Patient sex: M
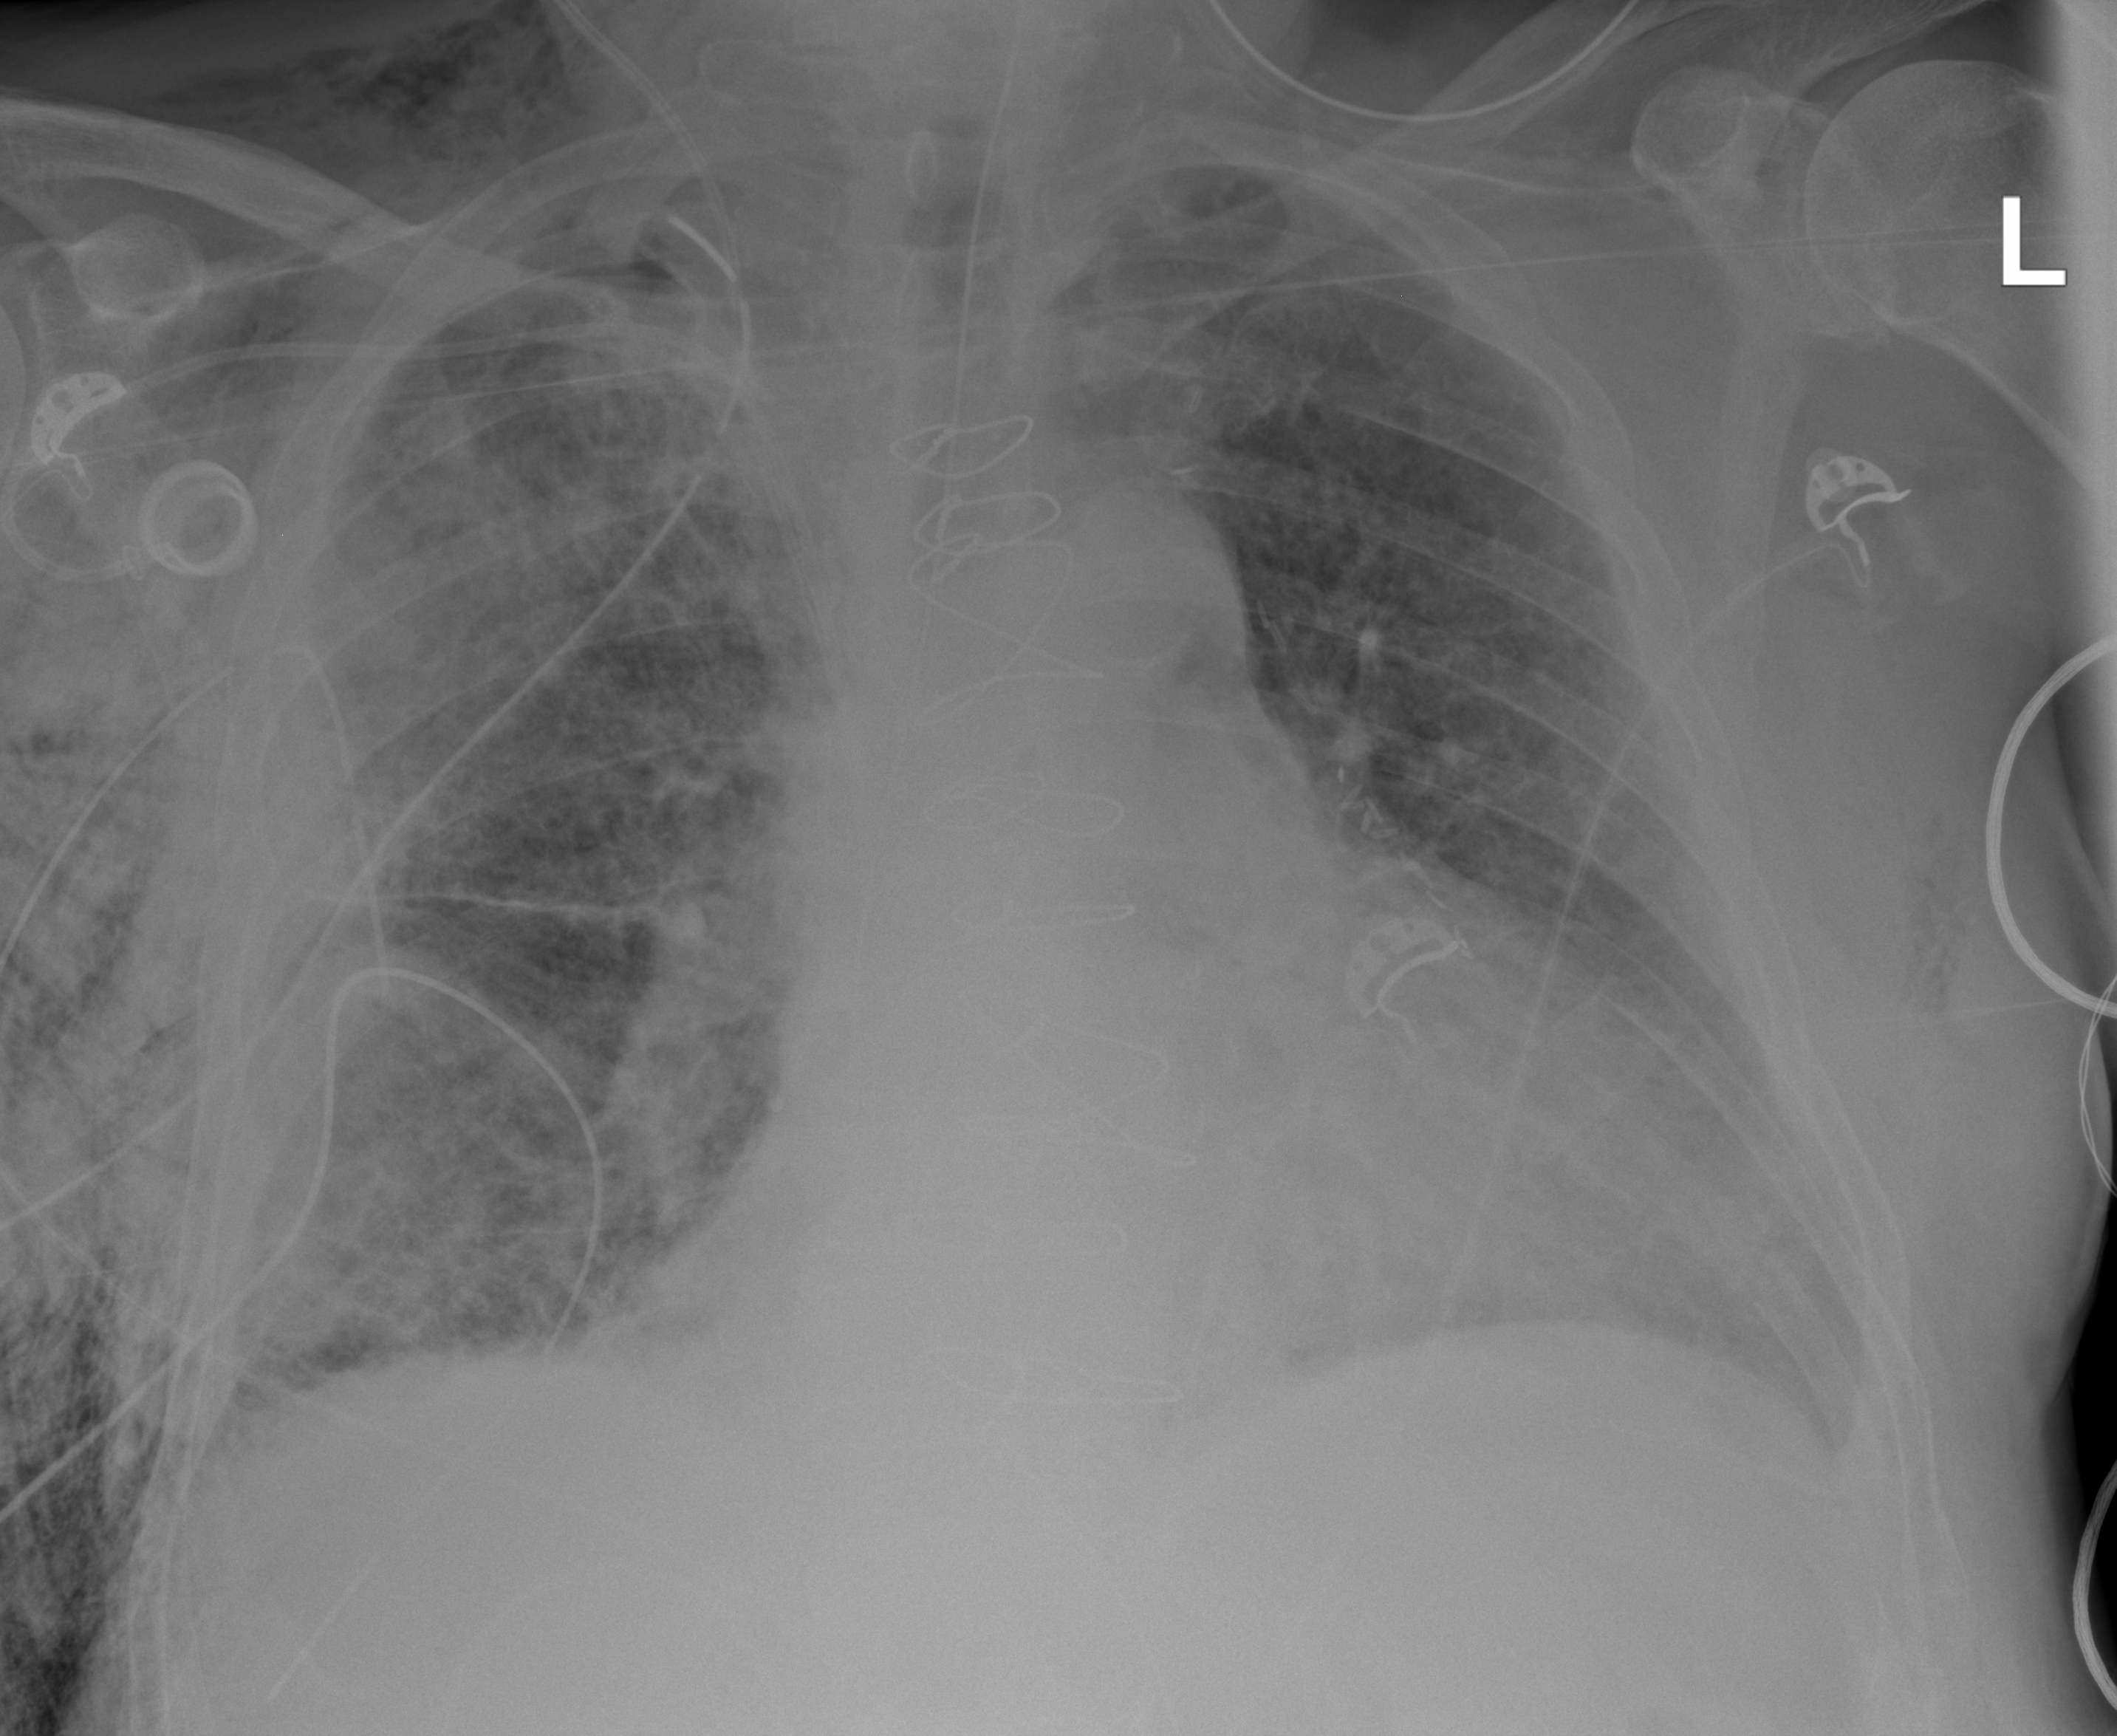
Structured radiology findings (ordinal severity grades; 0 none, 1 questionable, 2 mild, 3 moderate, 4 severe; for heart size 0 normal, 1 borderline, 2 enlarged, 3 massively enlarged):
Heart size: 2
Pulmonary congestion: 0
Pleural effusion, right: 0
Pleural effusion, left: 2
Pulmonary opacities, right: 3
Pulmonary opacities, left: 1
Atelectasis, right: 3
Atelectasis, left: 2